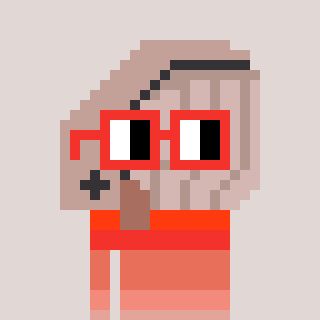
a pixel art character with square red glasses, a whale-shaped head and a grayscale-colored body on a warm background